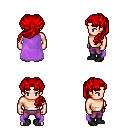
a pixel art fantasy rpg character, male body template, human, light skin, lavender cape, magenta pants, red princess hairstyle, black shoes, four views (front, back, left, right), 2x2 character sprite sheet, small pixel art, hard edges, no anti-aliasing